Question: i need the following view layout in my application.
the view is the viewport of the ios application.
on the top (the ones) are views that should be swipeable left and right but only one view (different content) is visible at a time. this views should snap in place if i swipe.
under this, there are more views arranged horizontally (the ones). this should also snap in place (always centered so that one view is in the grey section) after swiping. here is more than one view visible at a time.
there are concepts like 'PageViewController', 'UIScrollView', 'UICollectionView' and so one.
which one to choose for something like this?
Also is it a good idea to add subViewControllers with this layout? A Controller for each of the scroll views?
thanks in advance.

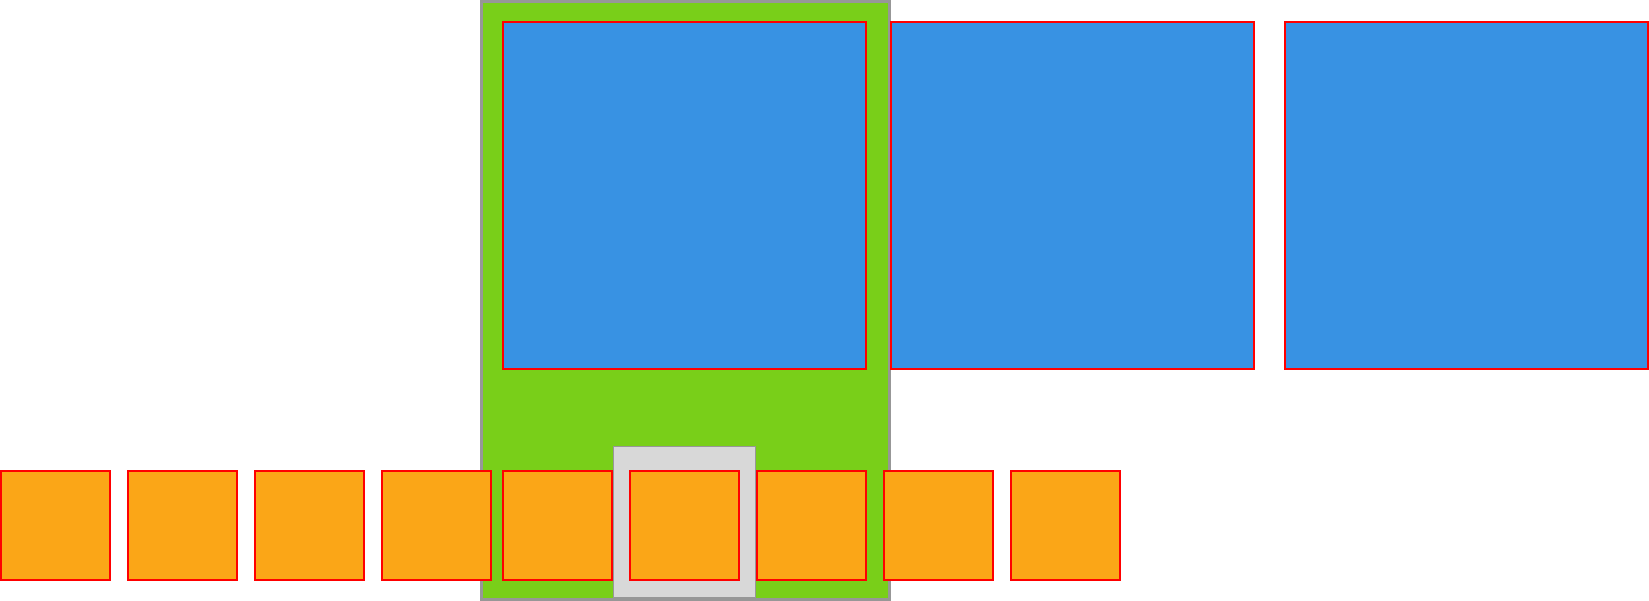
Answer: For the Top I would go with a 3 'UIViewController's' 'UIView' (depending on the complexity of the objects). If they are simple things I would just add 3 'UIView's' and and handle the logic in the same 'UIViewController'. Either putting the 3 inside a 'UIScrollView' (with 'pagingEnabled') or you handling the gestures are both valid possibilities. The botton 'UIViews' (orange) could be with a 'UICollectionView' (so it could handle the memory for you). A 'UIScrollView' for the botton, could work, but if you have too many you can have performance issues.